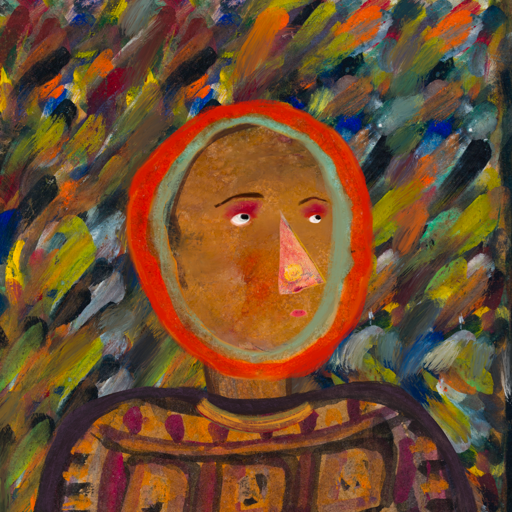
Background: An_Impression, Head And Neck Side: Pipe, Face Side: Irani, Bust: Doll, Hair Side: Sisters, Head Accessory: Blank, Second Necklace: Blank, Necklace: Mother_And_Son_Son, Baby: Blank